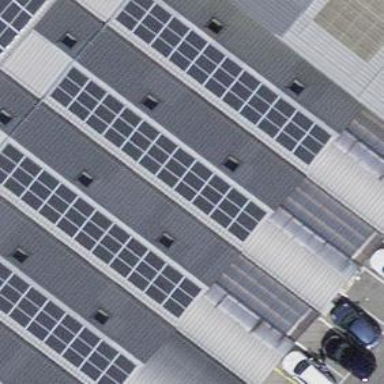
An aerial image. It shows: Solar power generator using photovoltaic method with solar photovoltaic panel types.